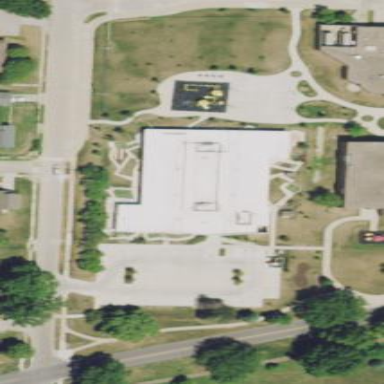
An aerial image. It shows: Kindergarten building that is part of school.